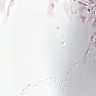
Metastatic tissue present: no